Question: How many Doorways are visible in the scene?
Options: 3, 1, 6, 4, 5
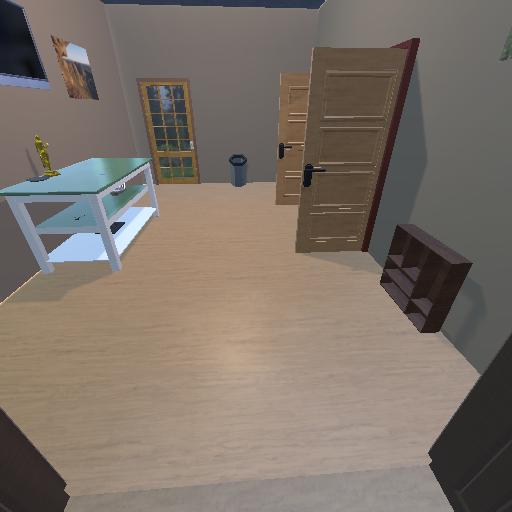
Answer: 3